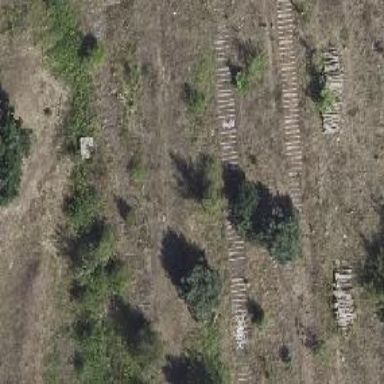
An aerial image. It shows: Abandoned railway with historical significance.